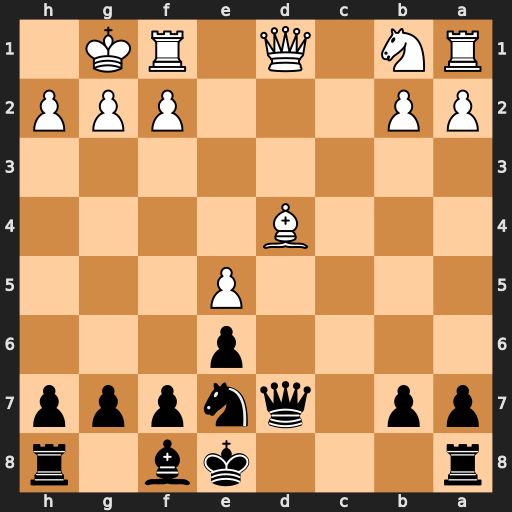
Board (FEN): r3kb1r/pp1qnppp/4p3/4P3/3B4/8/PP3PPP/RN1Q1RK1
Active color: b
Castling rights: kq
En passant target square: -
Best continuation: Rd8 Nc3 Qxd4 Qxd4 Rxd4